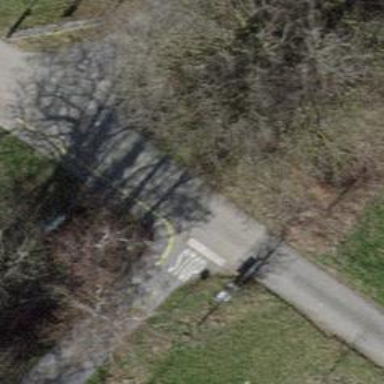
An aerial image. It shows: Unclassified road with asphalt surface.